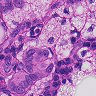
Metastatic tissue present: yes